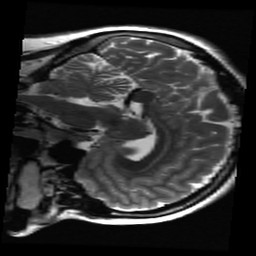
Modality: T2w
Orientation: sagittal
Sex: female
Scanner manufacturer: ge
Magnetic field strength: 3 T
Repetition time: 5 s
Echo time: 0.1017 s